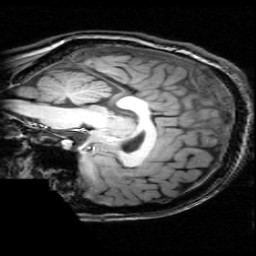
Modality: T1w
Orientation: sagittal
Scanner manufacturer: ge
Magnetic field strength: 3 T
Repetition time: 0.01222 s
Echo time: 0.005176 s